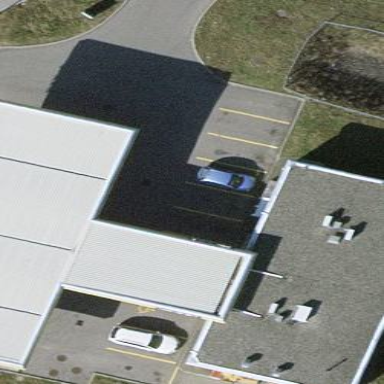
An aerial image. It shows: Building with flat gray roof. The building is yellow in color.